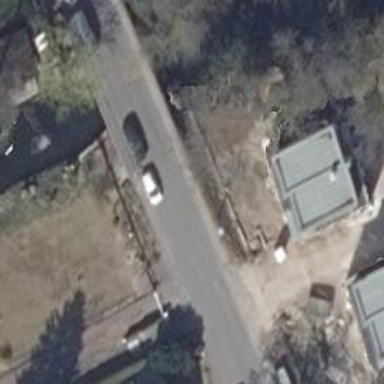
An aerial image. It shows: Residential road with asphalt surface and sidewalks on both sides. There is bridge on the road.